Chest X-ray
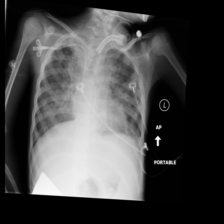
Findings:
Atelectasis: negative
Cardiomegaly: negative
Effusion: negative
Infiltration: negative
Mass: negative
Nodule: negative
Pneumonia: negative
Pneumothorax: negative
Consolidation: negative
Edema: negative
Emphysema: negative
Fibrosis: negative
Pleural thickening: negative
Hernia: negative